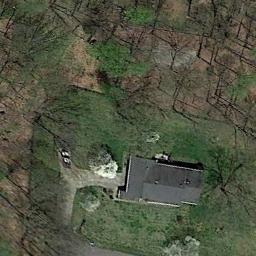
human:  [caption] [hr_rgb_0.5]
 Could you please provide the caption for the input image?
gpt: There is a house by the road, With a few trees behind it .

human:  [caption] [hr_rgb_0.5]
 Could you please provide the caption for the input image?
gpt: The sparse residential is on the grass next to some trees and bare land .

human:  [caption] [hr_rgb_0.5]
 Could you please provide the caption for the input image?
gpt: There are many trees beside the sparse residential .

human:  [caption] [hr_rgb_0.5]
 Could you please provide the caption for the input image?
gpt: In a sparse residential area there is a house and many withered trees .

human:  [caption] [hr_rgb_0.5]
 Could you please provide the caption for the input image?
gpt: A sparse residential area with many withered trees and a black building .